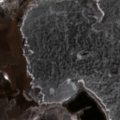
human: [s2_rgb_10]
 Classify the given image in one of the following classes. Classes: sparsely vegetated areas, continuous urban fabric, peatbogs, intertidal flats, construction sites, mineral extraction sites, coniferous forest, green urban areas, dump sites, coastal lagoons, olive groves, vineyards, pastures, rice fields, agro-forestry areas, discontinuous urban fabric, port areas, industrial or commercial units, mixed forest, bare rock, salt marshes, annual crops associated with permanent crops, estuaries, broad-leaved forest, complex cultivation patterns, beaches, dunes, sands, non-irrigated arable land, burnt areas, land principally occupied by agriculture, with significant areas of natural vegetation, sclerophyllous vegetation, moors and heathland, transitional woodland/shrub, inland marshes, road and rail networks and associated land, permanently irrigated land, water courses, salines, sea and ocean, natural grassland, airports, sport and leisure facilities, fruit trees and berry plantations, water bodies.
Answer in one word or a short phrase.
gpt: pastures, transitional woodland/shrub, inland marshes, water bodies